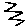
Label: zigzag